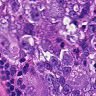
Metastatic tissue present: yes